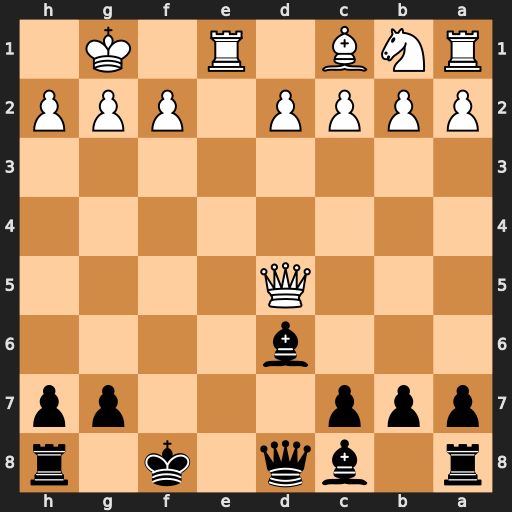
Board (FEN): r1bq1k1r/ppp3pp/3b4/3Q4/8/8/PPPP1PPP/RNB1R1K1
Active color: b
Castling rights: -
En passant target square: -
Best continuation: Bxh2+ Kxh2 Qxd5